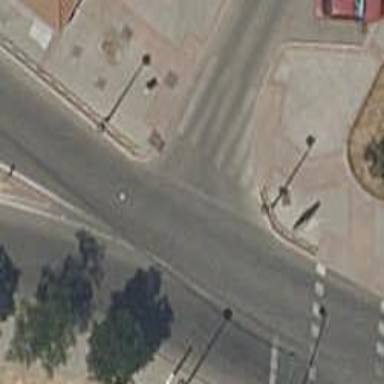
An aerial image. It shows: Uncontrolled crossing on the road.